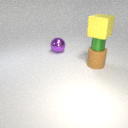
small green metal cylinder above large brown rubber cylinder